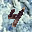
Label: 4